Question: Resharping is complaning about string.Format inside HtmlTextWriter.

What will be the best practice using HtmlTextWriter with string.format?
Thank in advance!
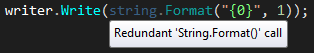
Answer: The 'Write' and 'WriteLine' methods on all of these classes can also take format parameters:
'''
writer.Write("{0} {1}", x, y);
'''